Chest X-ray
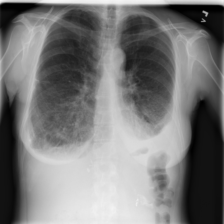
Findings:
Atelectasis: negative
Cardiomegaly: negative
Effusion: positive
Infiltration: negative
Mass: negative
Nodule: negative
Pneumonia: negative
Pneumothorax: positive
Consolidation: negative
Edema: negative
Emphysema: negative
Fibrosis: negative
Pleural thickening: negative
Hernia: negative